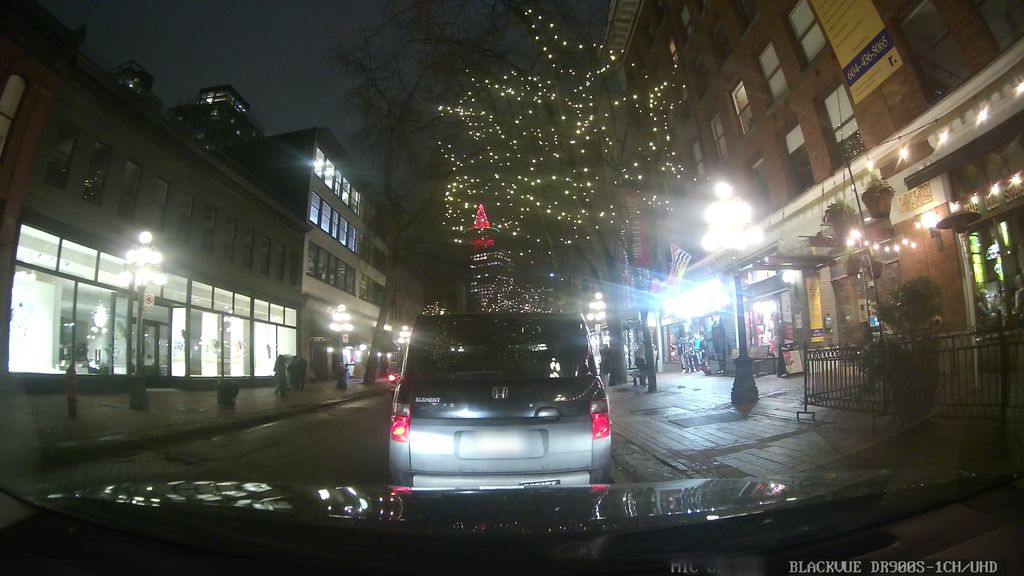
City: vancouver